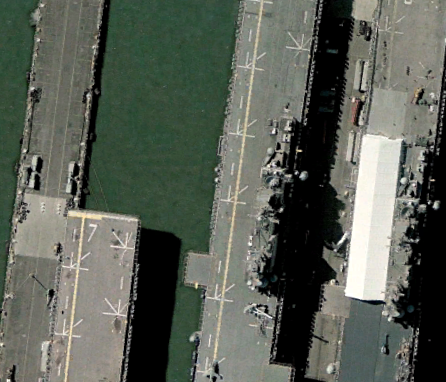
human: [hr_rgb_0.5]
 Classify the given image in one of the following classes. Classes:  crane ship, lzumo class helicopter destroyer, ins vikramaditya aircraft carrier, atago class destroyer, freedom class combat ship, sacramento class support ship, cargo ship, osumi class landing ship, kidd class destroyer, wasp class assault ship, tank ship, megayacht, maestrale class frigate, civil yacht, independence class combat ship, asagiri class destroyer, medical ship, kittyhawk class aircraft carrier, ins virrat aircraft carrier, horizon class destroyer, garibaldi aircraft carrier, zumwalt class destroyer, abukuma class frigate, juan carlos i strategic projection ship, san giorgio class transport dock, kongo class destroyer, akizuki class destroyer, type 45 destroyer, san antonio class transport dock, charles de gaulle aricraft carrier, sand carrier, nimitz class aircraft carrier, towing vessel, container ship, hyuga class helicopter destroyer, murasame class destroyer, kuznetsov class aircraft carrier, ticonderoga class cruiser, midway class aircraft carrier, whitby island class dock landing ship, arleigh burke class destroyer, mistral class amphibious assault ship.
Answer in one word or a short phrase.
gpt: Wasp class assault ship